Question: What kind of file should I drag to this window on Application Loader?
ZIP files are accepted but will give an error if you try to upload. Docs say it must be a .pkg file but Xcode just generates .xacrchive that cannot be dragged here and apple do not explain how to generate this pkg.
So? ....

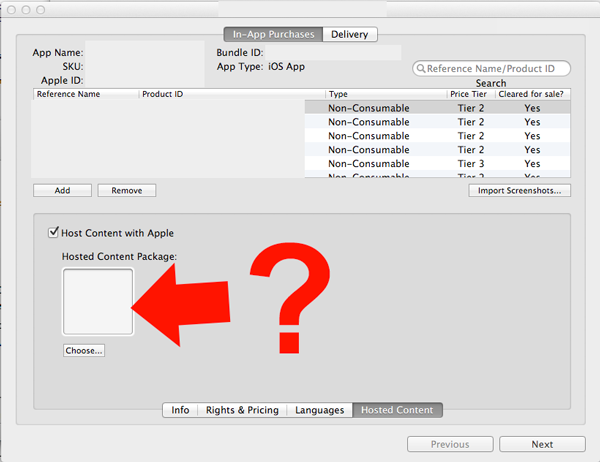
Answer: You need to distribute the the archive. Here's a similar questions: <URL>